Current action and preconditions to check: trajectory_clear

Your task: For each precondition in the list above, predict whether it will hold at this action.

Consider the current scene as observed from the mobile robot's camera, and analyze the predicted future states of all dynamic agents (e.g., people, animals, vehicles, or any moving entities) within the NEXT SECOND.

IMPORTANT: Only answer "very likely" if you are absolutely certain—based on strong, clear evidence—that a dynamic agent will violate the precondition in the predicted future state. Do NOT answer "very likely" for unlikely, ambiguous, or low-probability risks.

Ask yourself for each precondition: Is there a high probability, with clear and convincing evidence, that the predicted future states of any dynamic agent will interfere with the predicted future state of the currently executing action within the NEXT SECOND, causing that precondition to fail?

Assess the risk level based on these predictions. Use "likely" or "very likely" if motions create a clear risk of interference.

Use "neutral" or "improbable" if agents are nearby but their predicted paths are clearly diverging or non-conflicting.

Failure Risk Categories: "very improbable", "improbable", "neutral", "likely", "very likely"

Answer Format: Output ONLY the probability_of_failure value from these categories: "very improbable", "improbable", "neutral", "likely", "very likely"

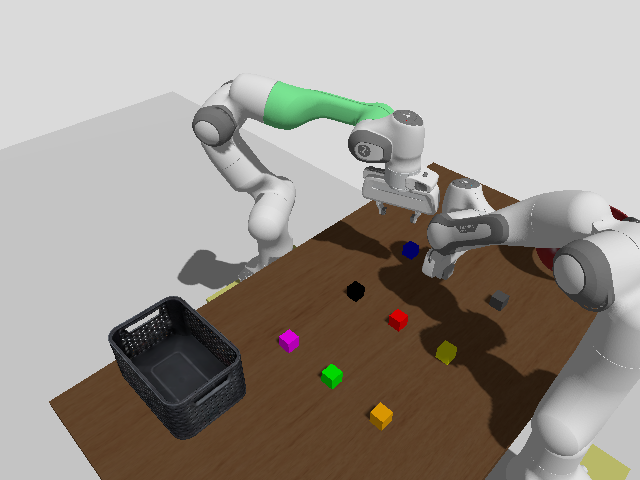

Answer: likely